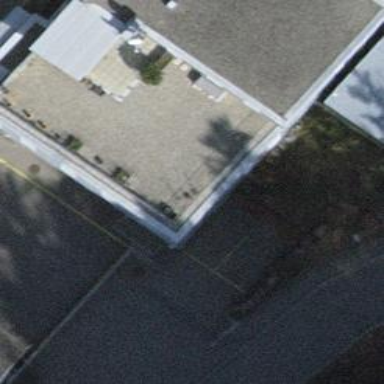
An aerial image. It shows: Commercial building.